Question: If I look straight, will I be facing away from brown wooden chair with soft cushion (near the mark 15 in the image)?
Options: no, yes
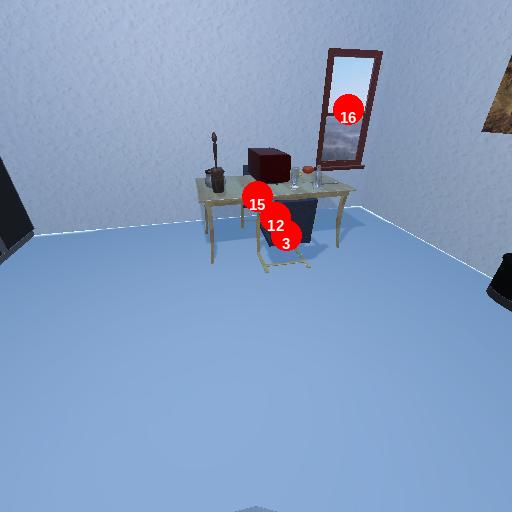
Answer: no